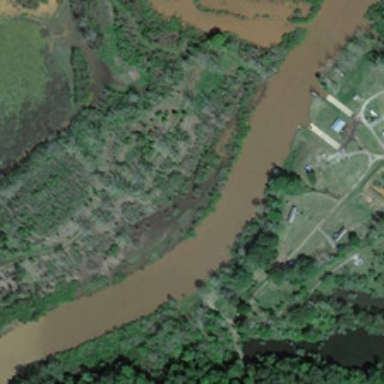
Many green trees are in two sides of a yellow river .